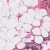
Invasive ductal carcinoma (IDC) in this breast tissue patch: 0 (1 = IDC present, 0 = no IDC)